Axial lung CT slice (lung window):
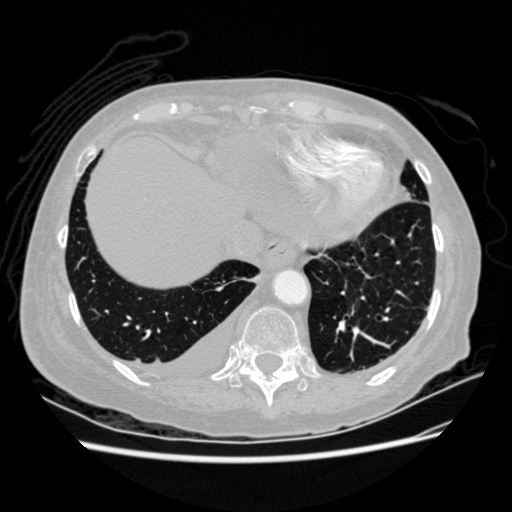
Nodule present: no